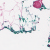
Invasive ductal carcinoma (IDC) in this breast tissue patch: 0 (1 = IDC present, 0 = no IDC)